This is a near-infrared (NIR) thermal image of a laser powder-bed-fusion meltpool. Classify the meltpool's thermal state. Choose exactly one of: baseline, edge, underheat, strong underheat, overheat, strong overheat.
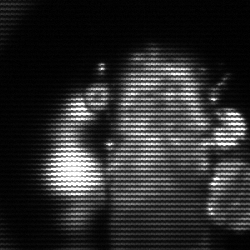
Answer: strong underheat